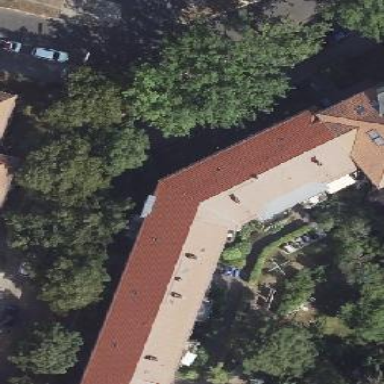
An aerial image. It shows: Gabled roof adorns the apartments building.